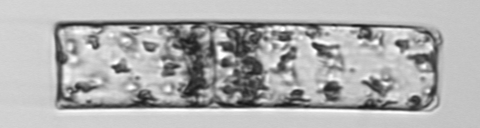
Label: Guinardia_flaccida